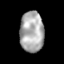
Tissue: skin
Cell type: Epithelial cells
Senescence score: 0.1975
Nuclear area (px): 954
Mean DAPI intensity: 171.655